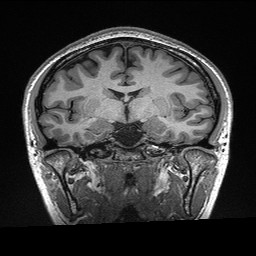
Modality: T1w
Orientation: sagittal
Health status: healthy
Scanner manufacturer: siemens
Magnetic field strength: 3 T
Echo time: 0.00298 s